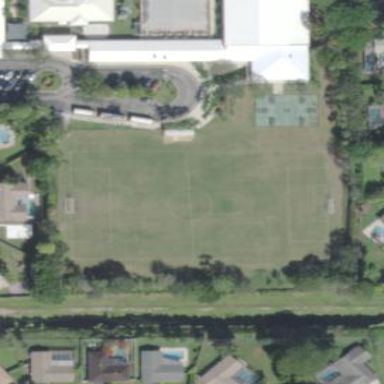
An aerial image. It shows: Grass pitch used for American football and soccer.